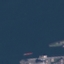
Land use / land cover class: SeaLake